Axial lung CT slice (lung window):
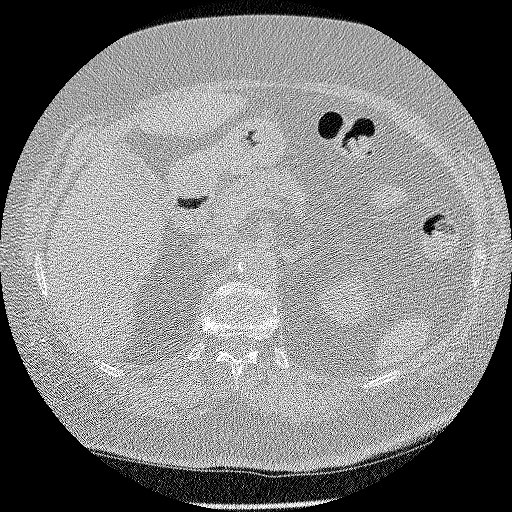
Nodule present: no